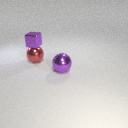
small purple metal cube above large red metal sphere